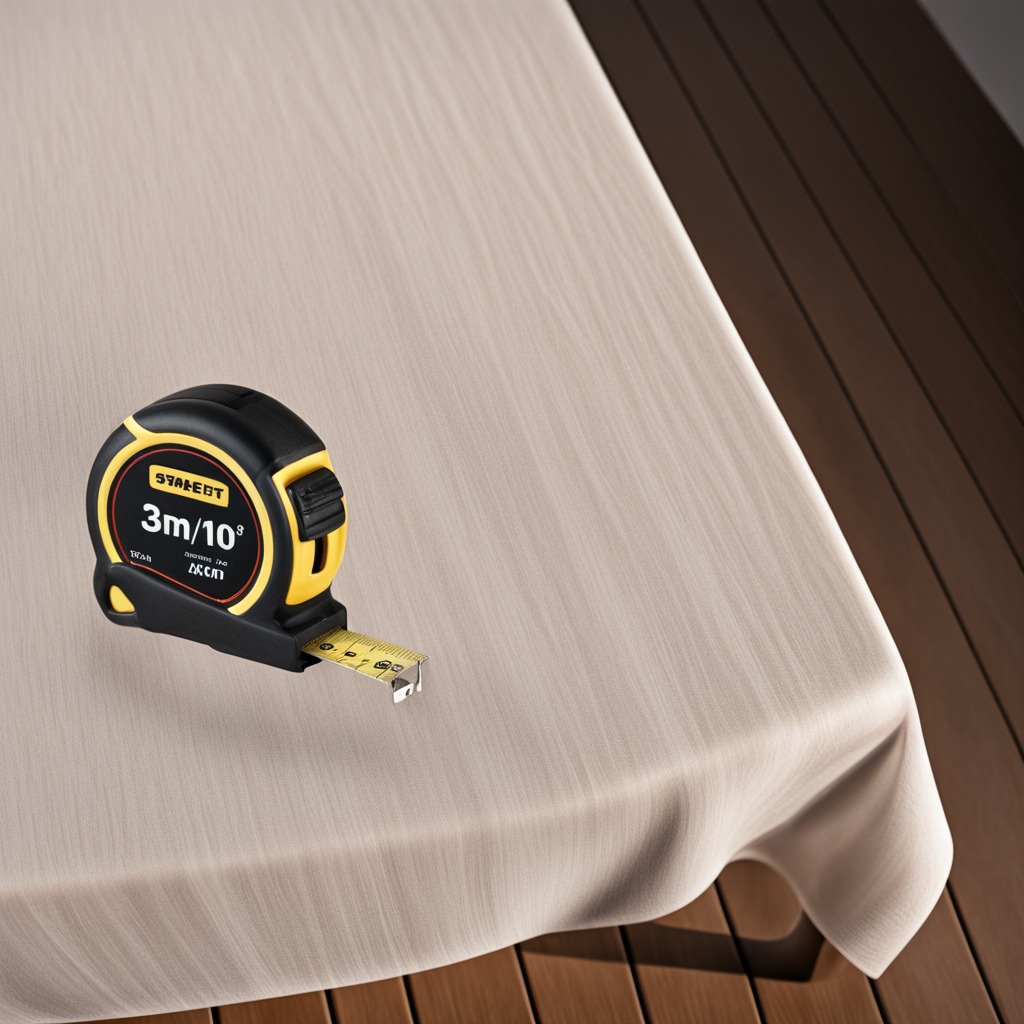
A measuring tape is lying on a wooden table in an outdoor workshop during daytime bright natural light soft shadows worn but beneath the cloth.